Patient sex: M
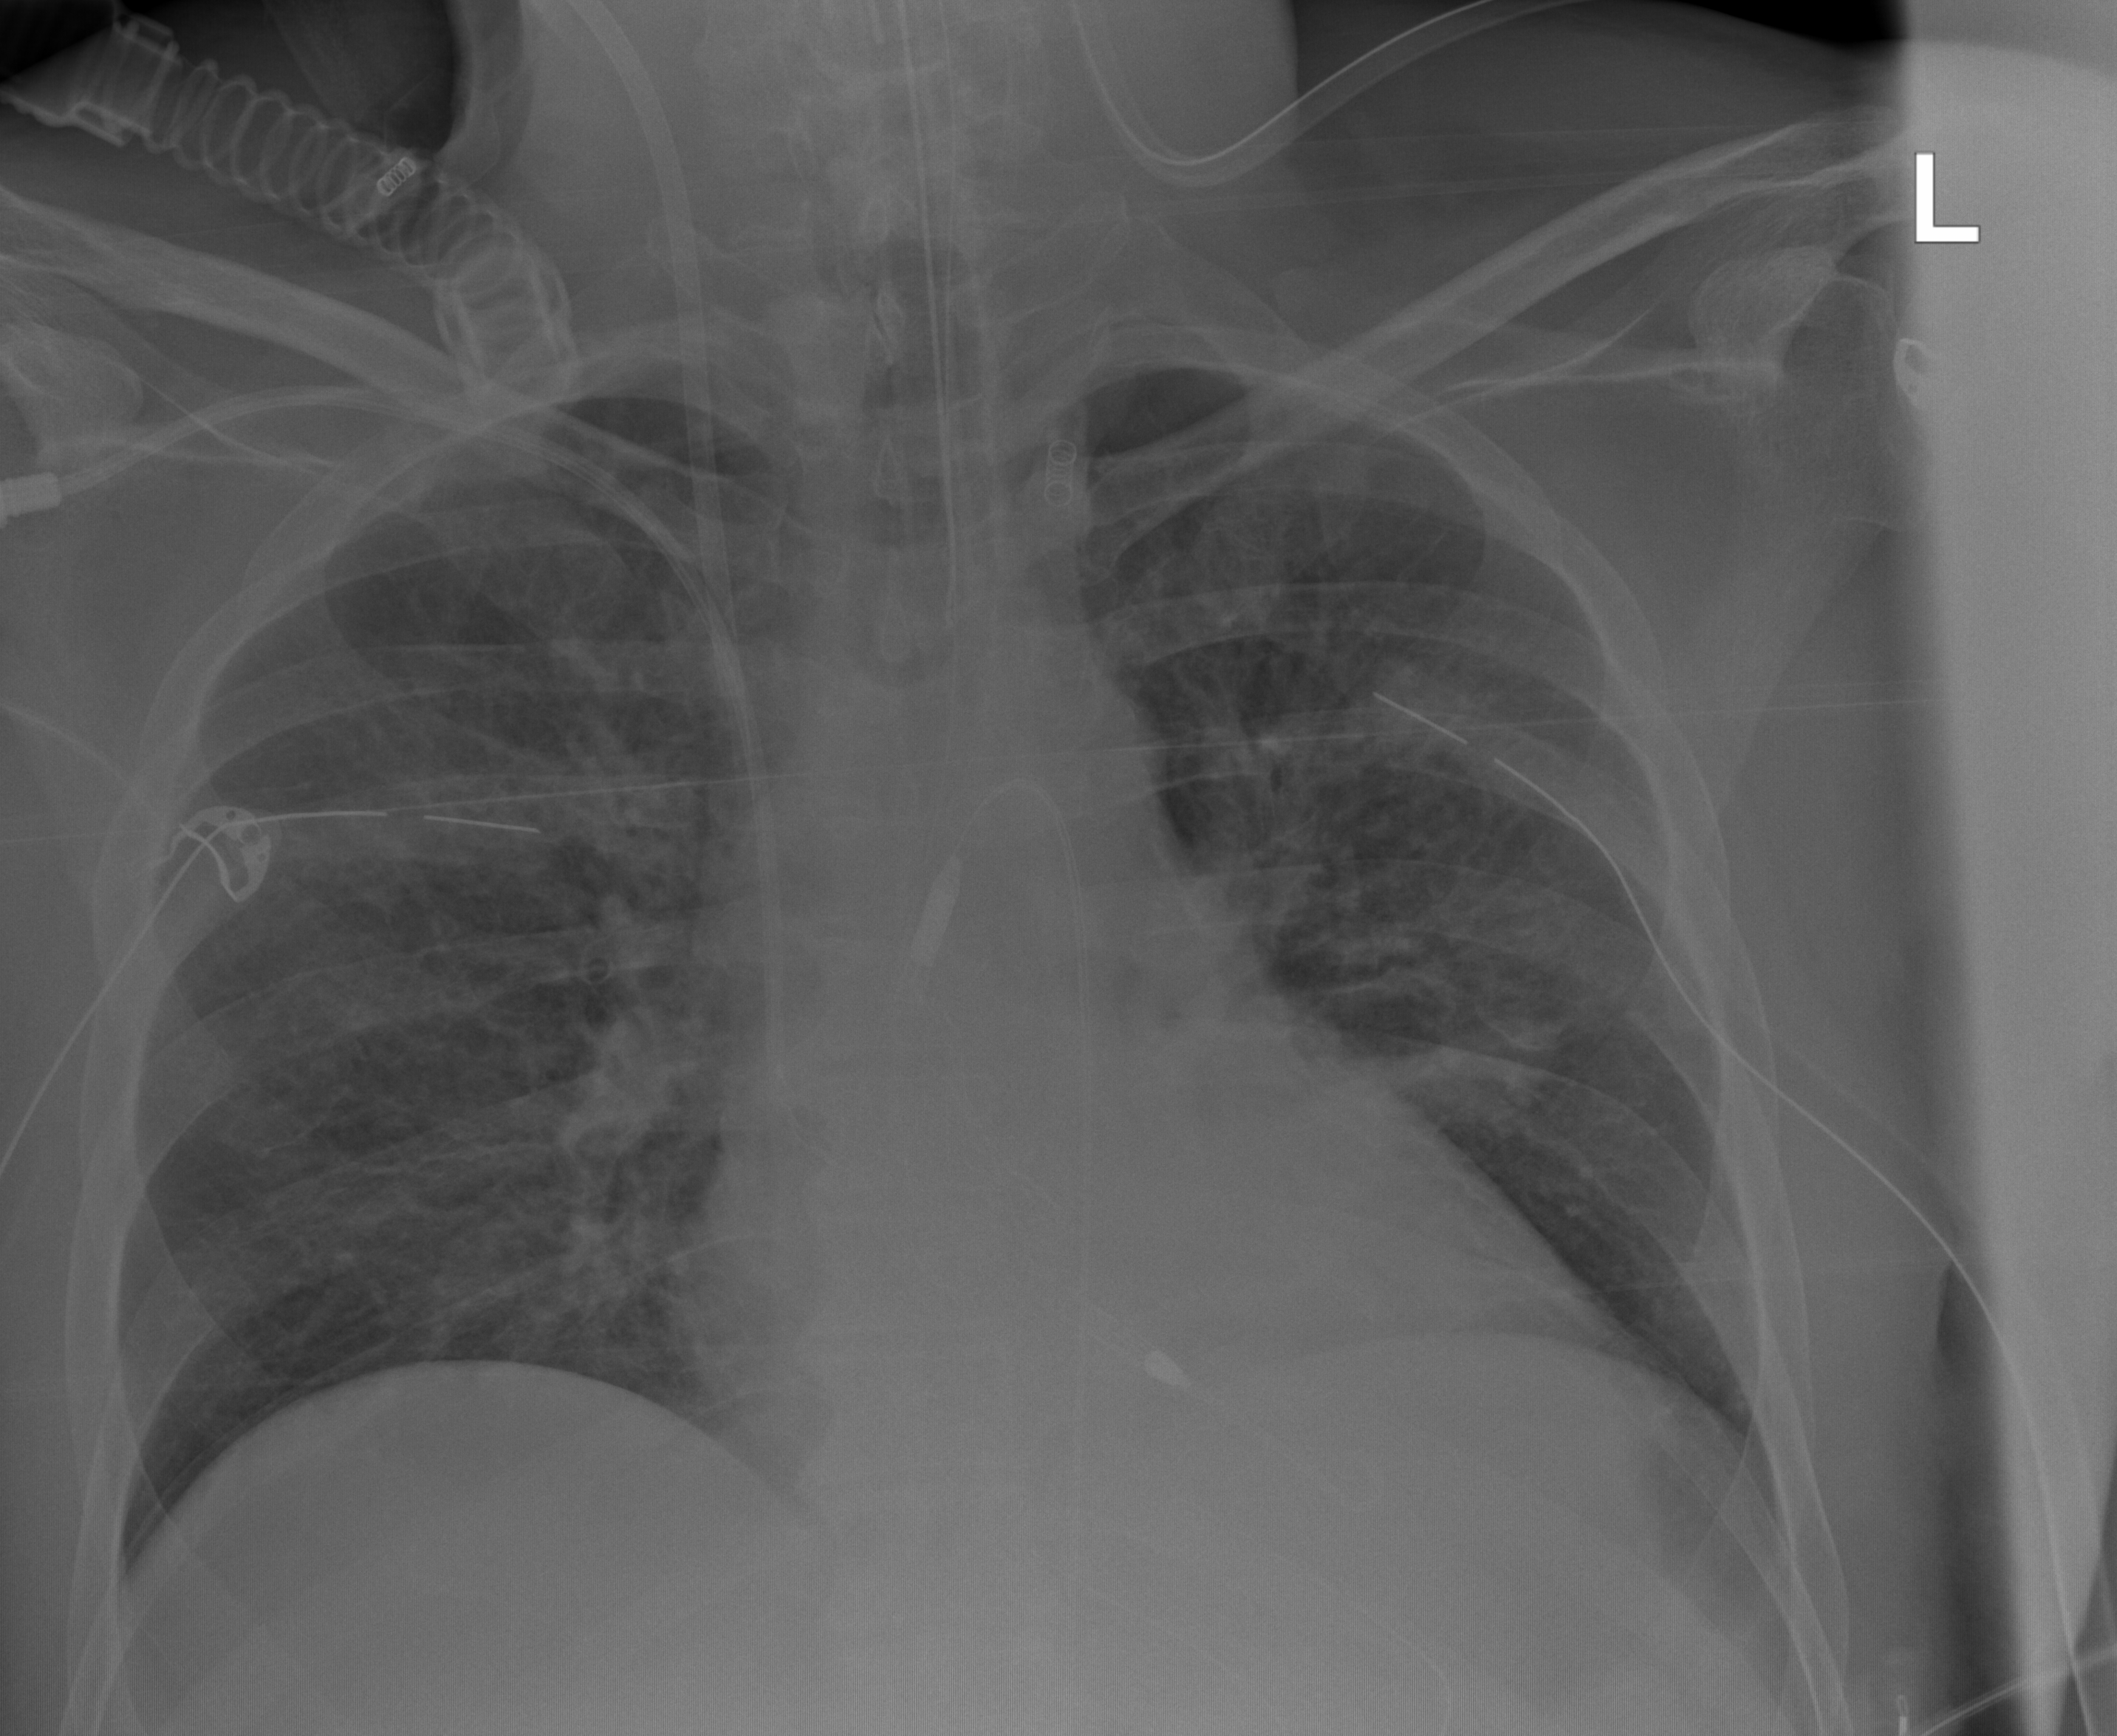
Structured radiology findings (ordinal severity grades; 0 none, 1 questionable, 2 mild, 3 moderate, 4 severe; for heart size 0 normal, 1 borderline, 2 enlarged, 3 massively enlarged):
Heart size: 0
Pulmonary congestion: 2
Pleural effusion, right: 0
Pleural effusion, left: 0
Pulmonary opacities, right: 0
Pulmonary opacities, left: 0
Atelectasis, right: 0
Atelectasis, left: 2